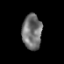
Tissue: prostate
Cell type: T cells
Senescence score: 0.3298
Nuclear area (px): 677
Mean DAPI intensity: 115.112